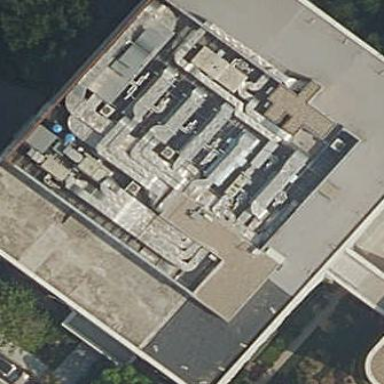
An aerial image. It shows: Office building.